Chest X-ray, AP view. Patient: 61 years old, sex F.
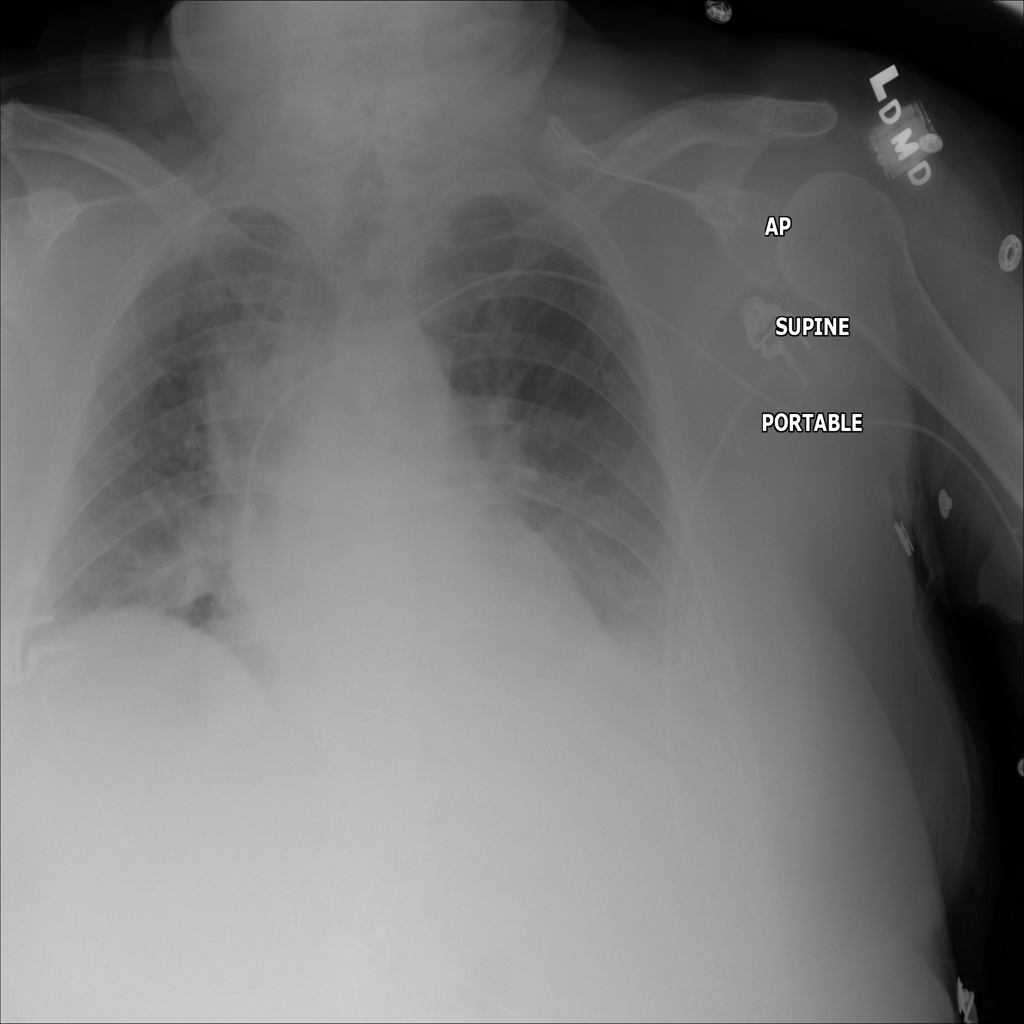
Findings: Infiltration